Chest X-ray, AP view. Patient: 55 years old, sex M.
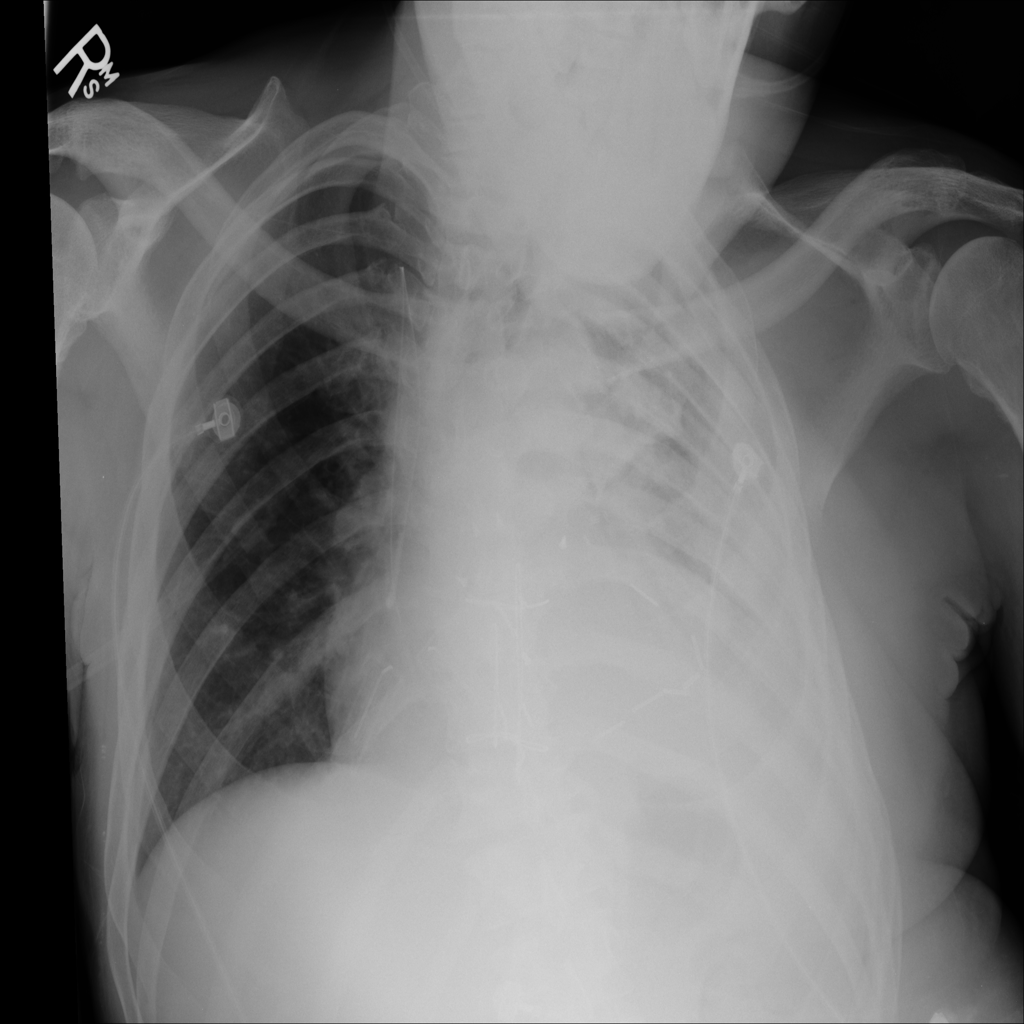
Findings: Atelectasis, Effusion, Infiltration